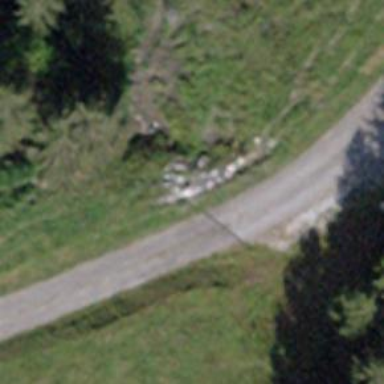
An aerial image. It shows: Culvert tunnel.